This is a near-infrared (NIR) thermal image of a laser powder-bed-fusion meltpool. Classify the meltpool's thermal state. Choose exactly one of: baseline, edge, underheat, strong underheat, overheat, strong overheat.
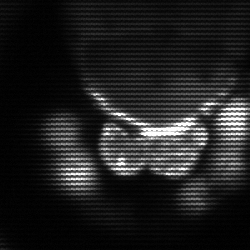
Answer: baseline